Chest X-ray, AP view. Patient: 56 years old, sex M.
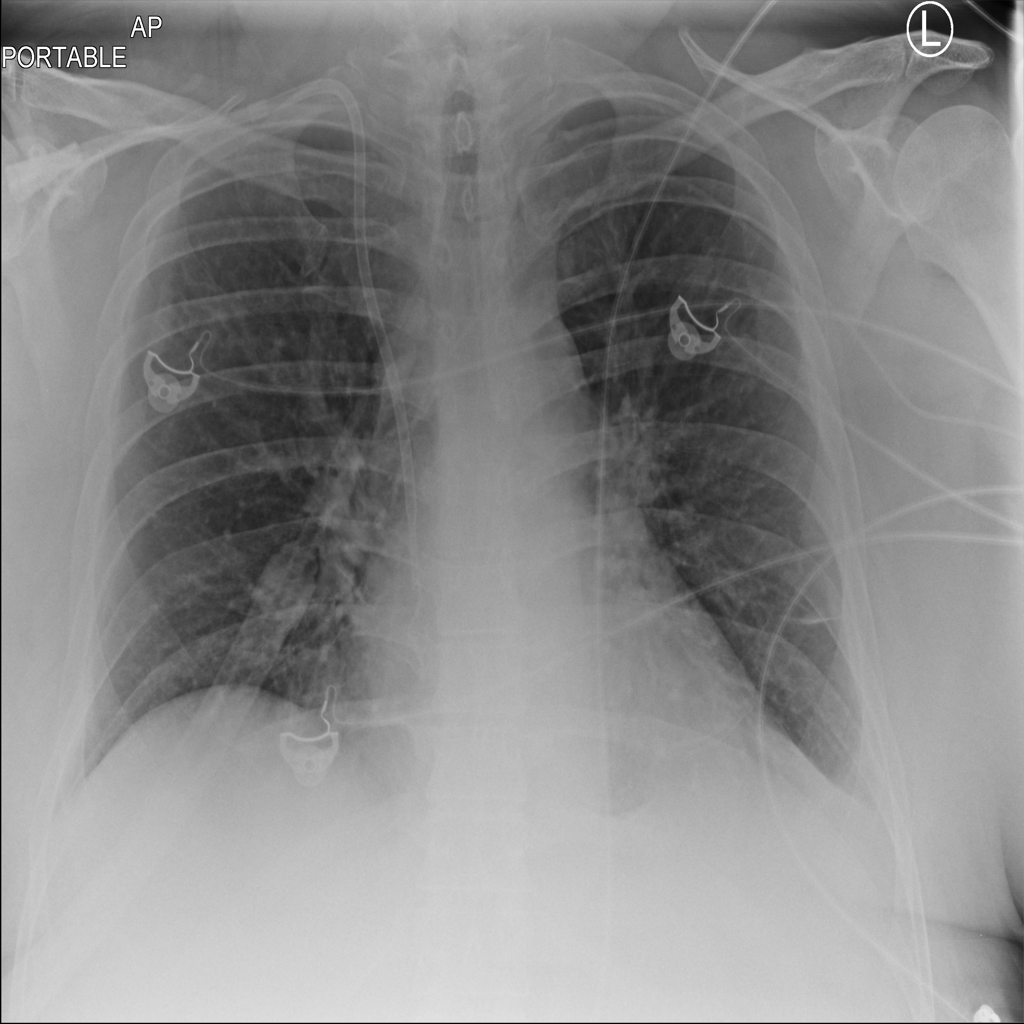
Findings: No Finding